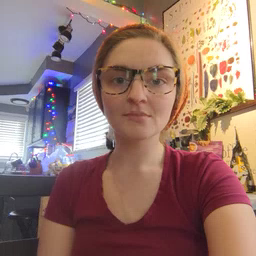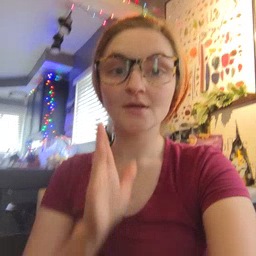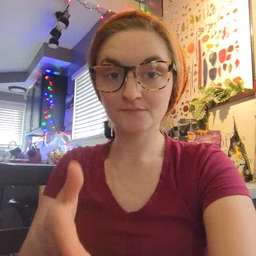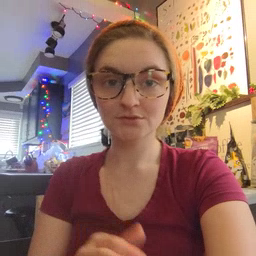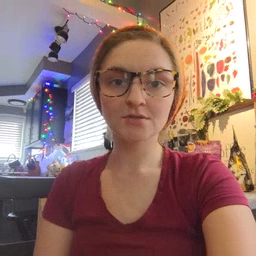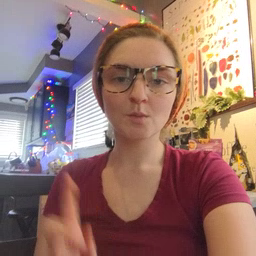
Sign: after